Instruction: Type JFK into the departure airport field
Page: home
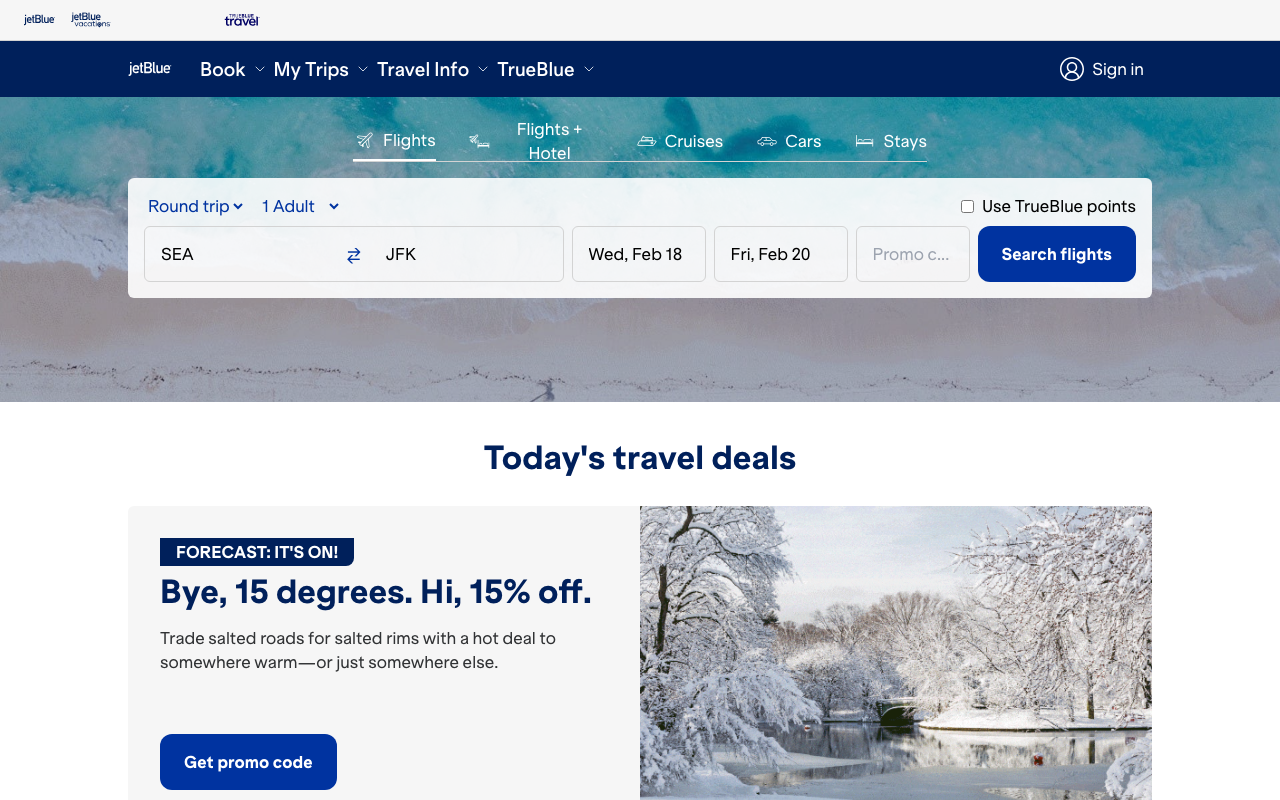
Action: type